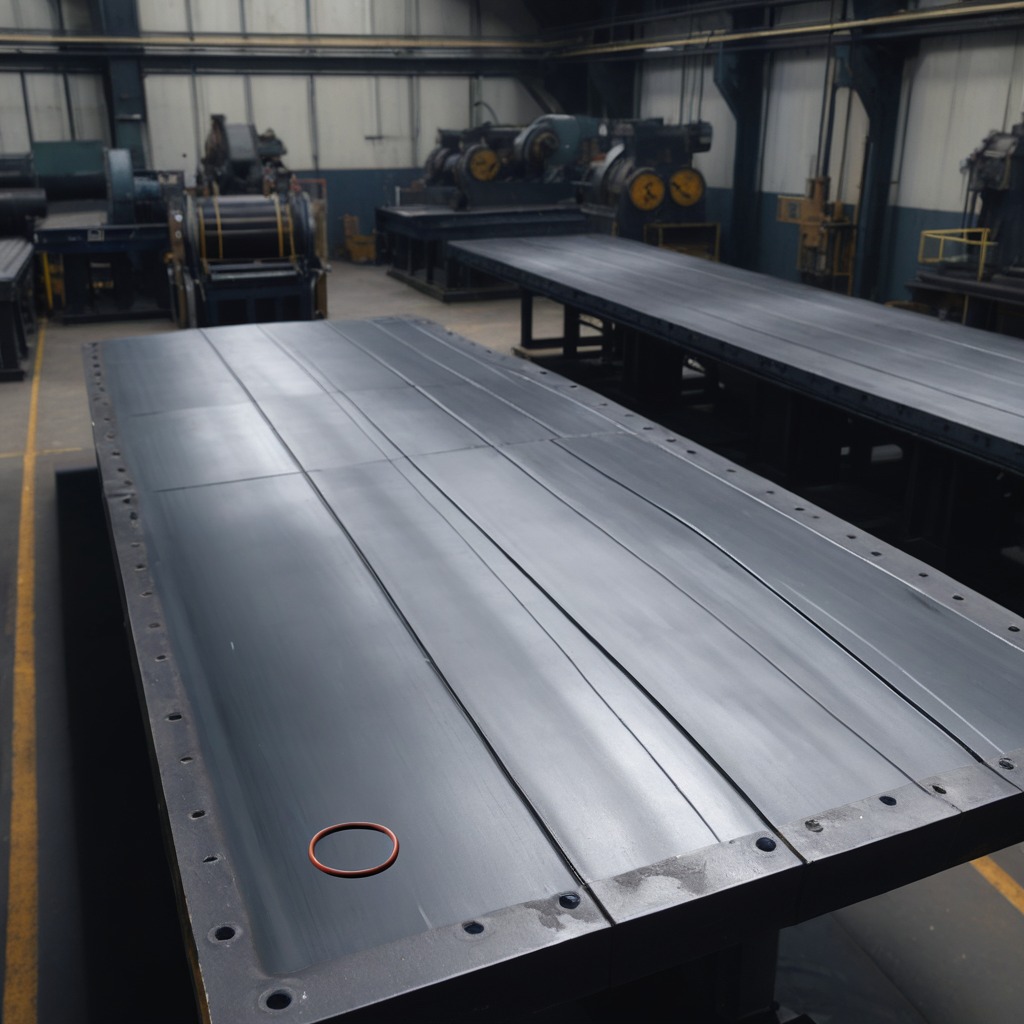
A rubber O-ring is lying on a cold steel table in a mining workshop.